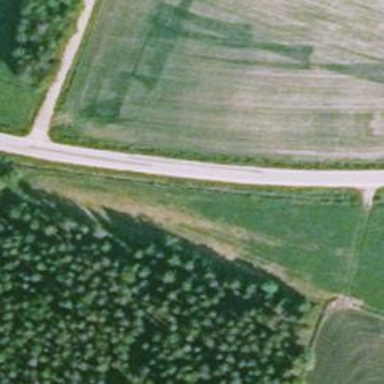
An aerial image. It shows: Tertiary road.